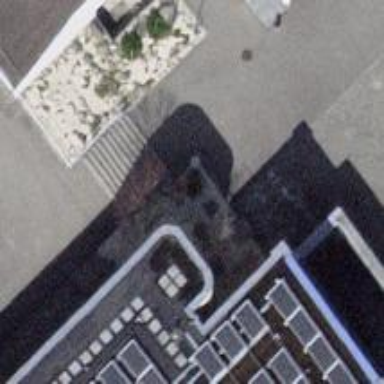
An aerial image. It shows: Set of steps on the road.